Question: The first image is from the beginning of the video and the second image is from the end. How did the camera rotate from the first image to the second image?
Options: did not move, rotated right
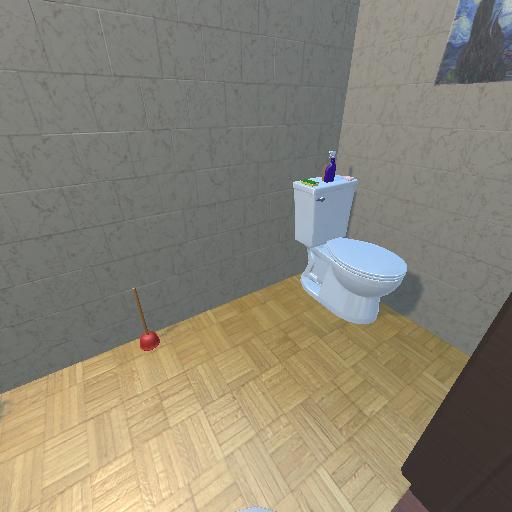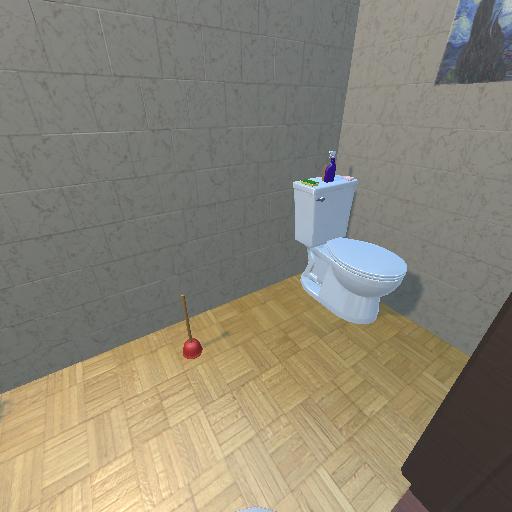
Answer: did not move